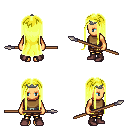
a pixel art fantasy rpg character, female body template, human, tanned skin, leather chest armor, gold greaves, gold extra-long hairstyle, iron tiara, maroon shoes, spear, four views (front, back, left, right), 2x2 character sprite sheet, small pixel art, hard edges, no anti-aliasing